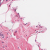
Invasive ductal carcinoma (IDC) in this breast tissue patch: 0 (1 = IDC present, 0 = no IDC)